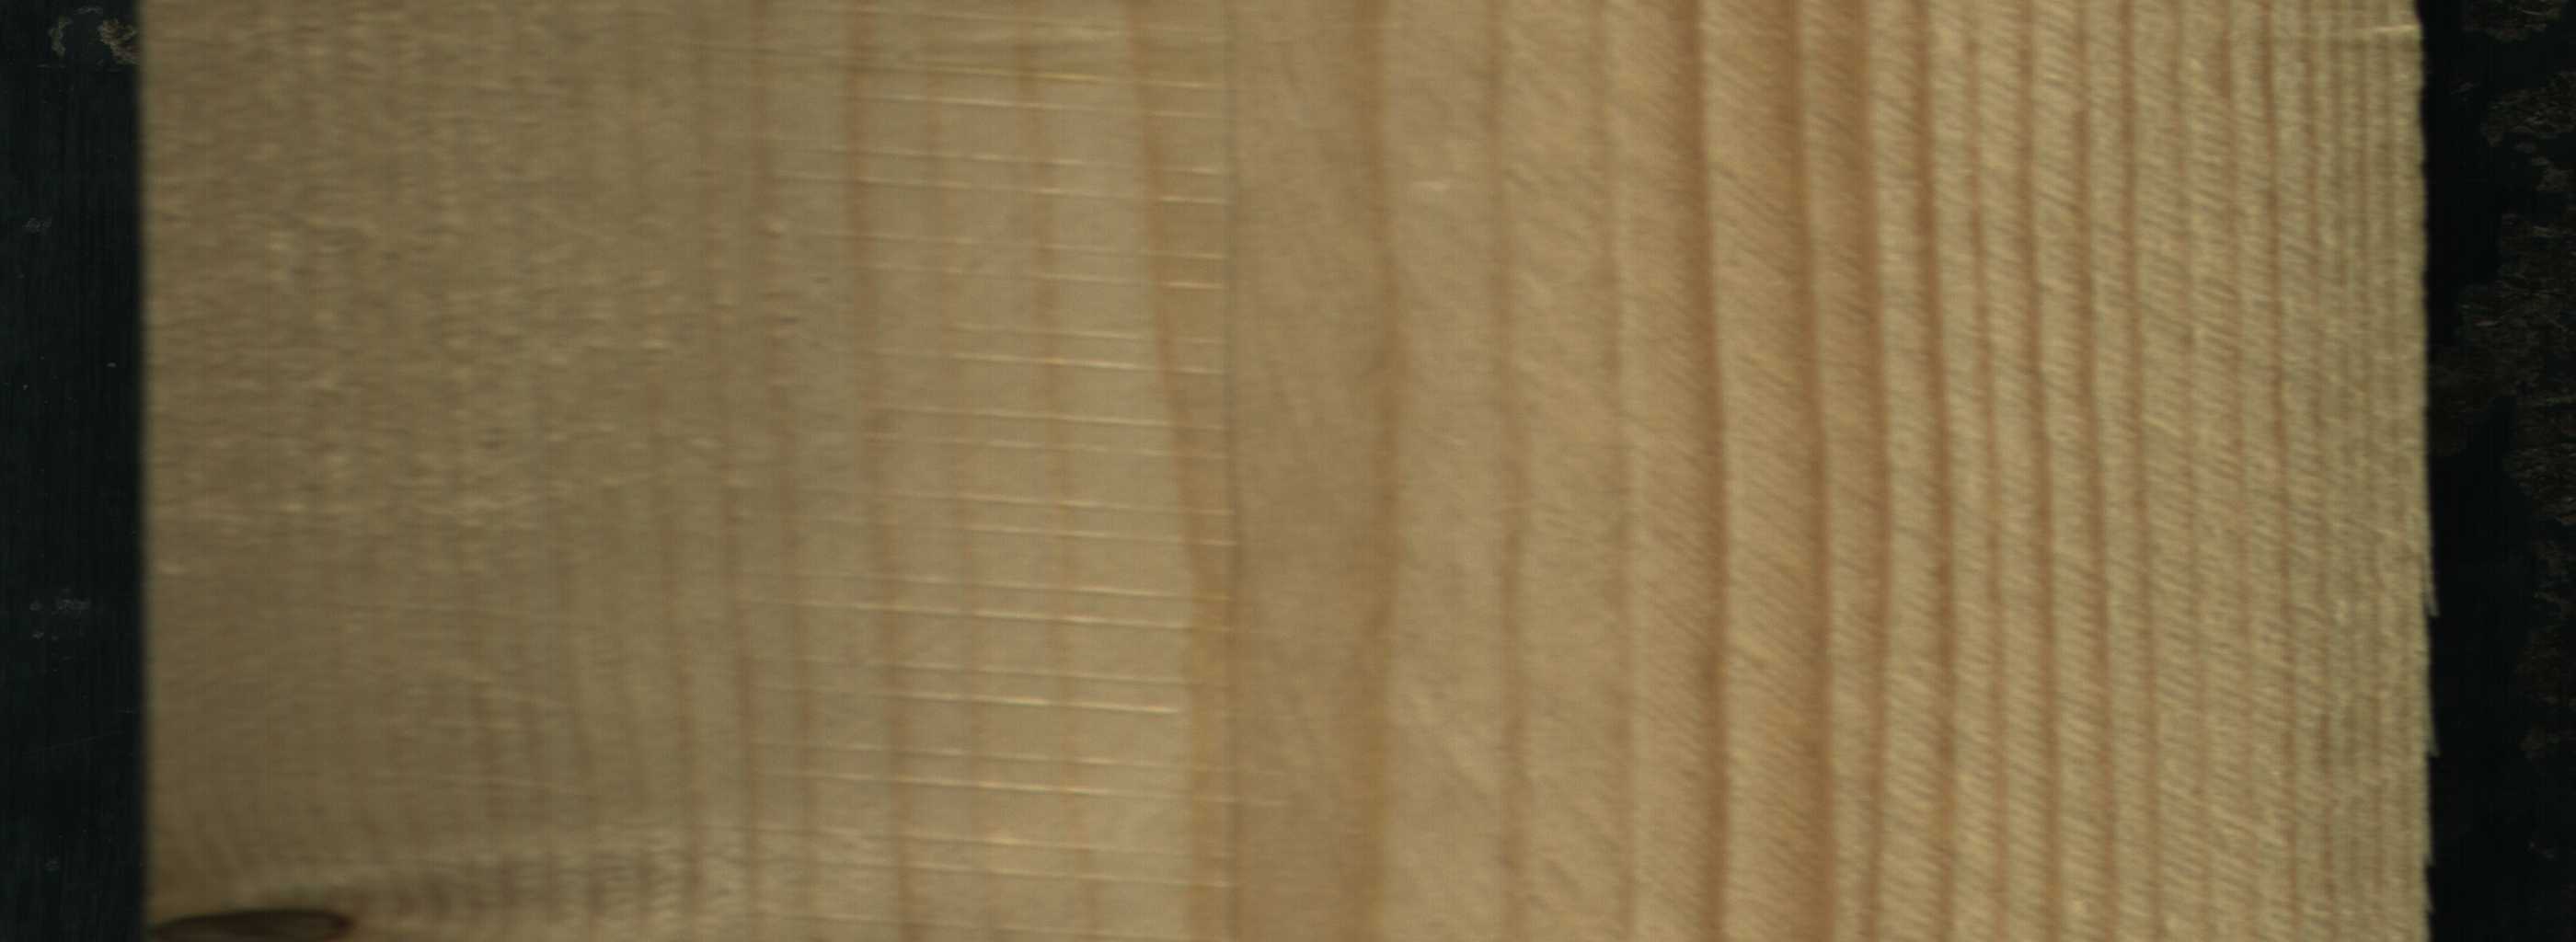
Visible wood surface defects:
Dead_Knot